Цепь, показанная на рисунке содержит два конденсатора, емкости которых равны $C$ и $3 C$, катушку индуктивности $L$, идеальный диод $D$ и ключ $K$.  В начальный момент конденсатор емкости $C$ заряжен до напряжения $U_{0}$, конденсатор емкости $3 C$ не заряжен, ключ $K$ разомкнут, ток в катушке не течет.
Через какое время после замыкания цепи ключом $K$ напряжение на конденсаторе $C$ окажется первый раз равным нулю?
Постройте графики зависимостей от времени напряжений на конденсаторах после замыкания ключа $K$ с указанием координат характерных точек (экстремумы и нули функции). Сопротивлением катушки и соединительных проводов пренебречь.
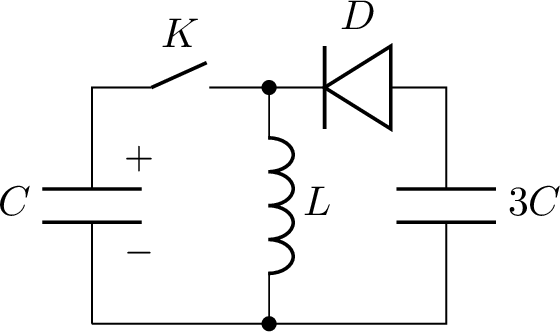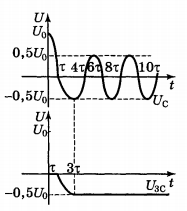
Через какое время после замыкания цепи ключом $K$ напряжение на конденсаторе $C$ окажется первый раз равным нулю?
Решение: В течение времени $t_{1}=\tau=\frac{\pi}{2}=\sqrt{L C}$ диод закрыт. К концу этого промежутка времени конденсатор $C$ первый раз разрядится, и его электростатическая энергия преобразуется в энергию магнитного поля катушки. В следующий интервал времени $t_{2}=\frac{\pi}{2} \sqrt{4 L \cdot C}=\pi \sqrt{L C}$ диод открыт и параллельно соединенные конденсаторы общей емкостью $4 C$ к концу этого интервала времени заряжаются до напряжения $U$, а сила тока в катушке становится равной нулю. Из закона сохранения энергии следует, что $$ \frac{C U_{0}^{2}}{2}=\frac{4 C U^{2}}{2} \Rightarrow U=\frac{U_{0}}{2}. $$ В дальнейшем диод всегда закрыт, и в левом контуре происходят незатухающие колебания с периодом $T=2 \pi \sqrt{L C}$ и амплитудой колебаний напряжения $U=\frac{U_{0}}{2}$. При этом напряжение на конденсаторе $3 C$ остается постоянным и равным $U_{3 C}=\frac{U_{0}}{2}$.
Ответ: \[T=2 \pi \sqrt{L C}\]

Постройте графики зависимостей от времени напряжений на конденсаторах после замыкания ключа $K$ с указанием координат характерных точек (экстремумы и нули функции).
Решение: Графики зависимости от времени $t$ напряжений $U_{C}$ и $U_{3 C}$ на конденсаторах показаны на рисунке.
Темы:
T, Электричество, Цепь с конденсатором, Цепь с катушкой, Всероссийские, Электрические цепи, Цепь с диодом